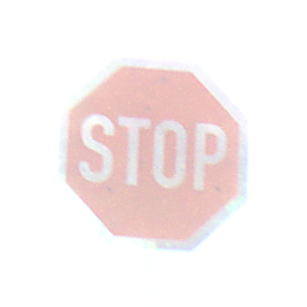
Verkehrszeichen: Stop
Umgebung: Outdoor, Nature
Tageszeit: Midday
Wetter: Clear
Licht: Natural
Jahreszeit: NotSpecified
Kontrast: HighContrast